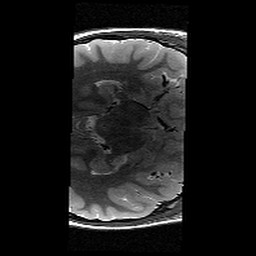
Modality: T2w
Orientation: axial
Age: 11
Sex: female
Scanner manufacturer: siemens
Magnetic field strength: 3 T
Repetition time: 9.23 s
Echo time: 0.067 s